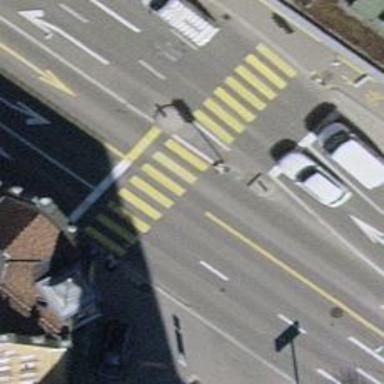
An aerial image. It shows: Road with traffic signals at crossing.